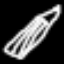
Label: pencil